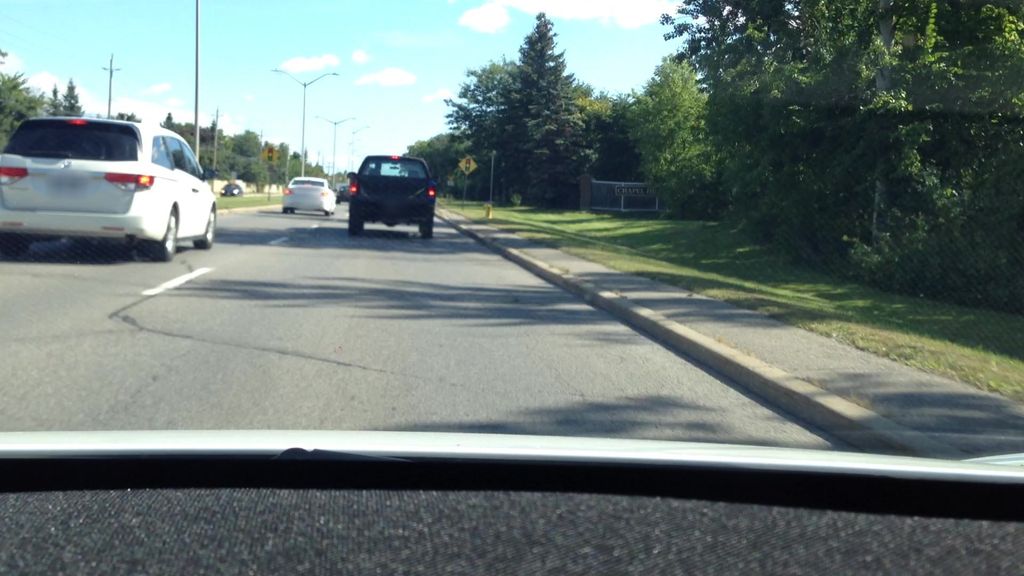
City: ottawa-gatineau